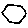
Label: hexagon